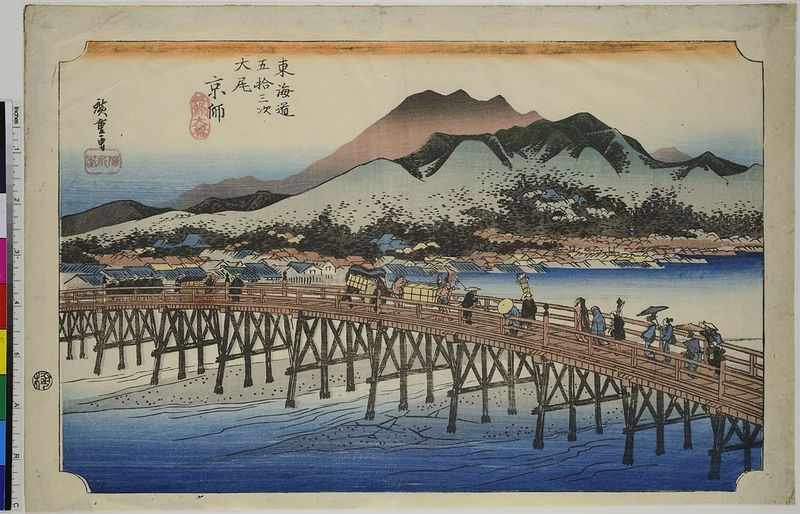
Titel: Kyoto: Die große Brücke in Sanjo, Blatt 55 aus der Serie: Die 53 Stationen des Tokaido, Hoeido Edition
Künstler: Utagawa Hiroshige
Standort: Hamburg
Institution: Museum für Kunst und Gewerbe Hamburg
Schlagwörter: blau, meer, weiß, fluss, menschen, hüte, stützen, schirm, brücke, holzschnitt, berge, gebirge, geländer, schriftzeichen, druckgraphik, druckgrafik, seite, china, viadukt, zeit, reisende, farbholzschnitt, tourismus, reisen, edo, reproduktionen, druckerzeugnisse, aquädukt, ukiyo, landverkehr, poststraße, handelsstraße